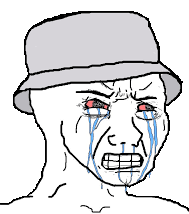
Label: 5_Crying_Wojak